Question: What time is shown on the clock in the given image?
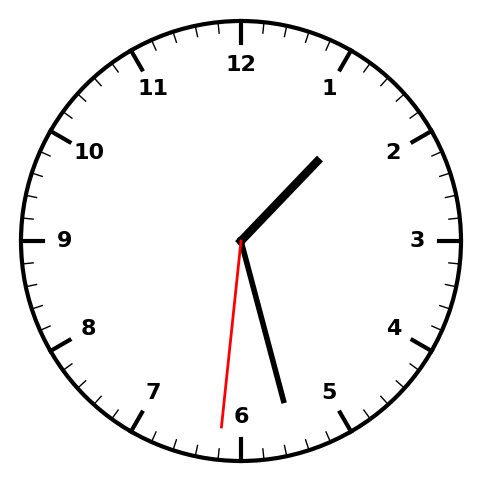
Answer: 01:27:31